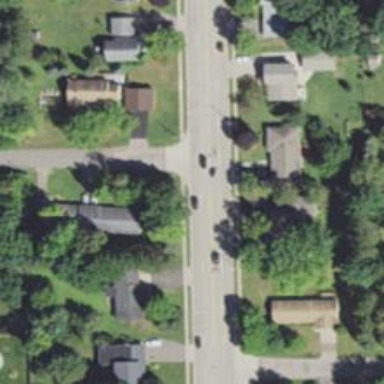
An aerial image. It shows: Smooth asphalt road in residential area.